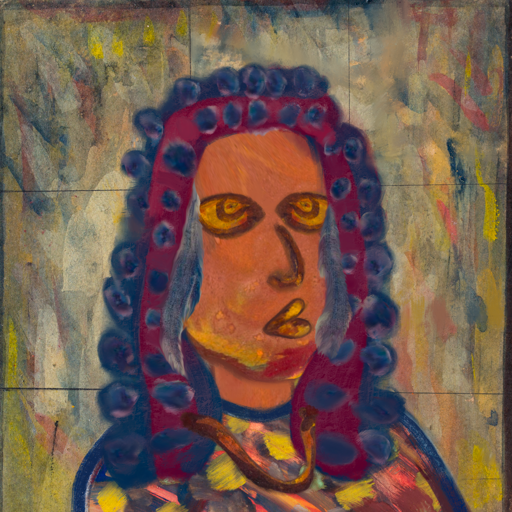
Background: GypsyMother, Head And Neck Side: Mother_And_Son_Son, Face Side: Comrade, Bust: Mother_And_Son_Mother, Hair Side: Hill_Girl, Head Accessory: Blank, Second Necklace: Comrade, Necklace: Blank, Baby: Blank